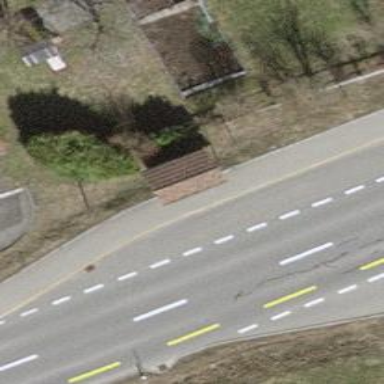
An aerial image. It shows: Bus stop with sheltered platform for public transport.